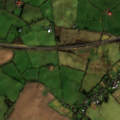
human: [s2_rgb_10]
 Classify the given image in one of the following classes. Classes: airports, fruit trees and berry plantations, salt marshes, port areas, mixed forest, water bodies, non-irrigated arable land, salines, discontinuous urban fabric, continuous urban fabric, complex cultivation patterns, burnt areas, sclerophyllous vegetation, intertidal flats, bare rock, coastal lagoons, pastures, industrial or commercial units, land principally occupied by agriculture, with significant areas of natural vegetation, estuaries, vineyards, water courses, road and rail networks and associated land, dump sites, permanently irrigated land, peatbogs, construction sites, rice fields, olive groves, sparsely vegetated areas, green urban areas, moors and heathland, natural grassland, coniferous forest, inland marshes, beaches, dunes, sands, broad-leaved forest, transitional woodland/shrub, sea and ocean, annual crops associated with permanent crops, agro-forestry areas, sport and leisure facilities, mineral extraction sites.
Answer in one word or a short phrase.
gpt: non-irrigated arable land, pastures